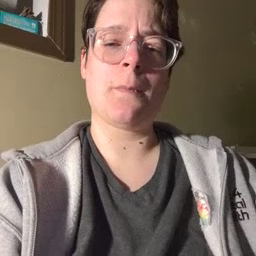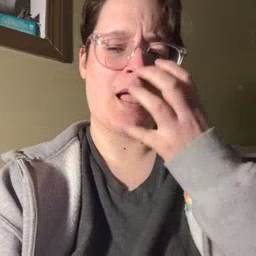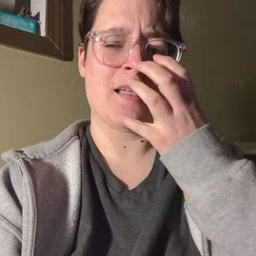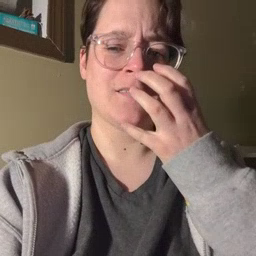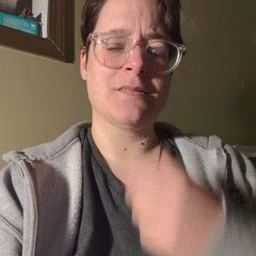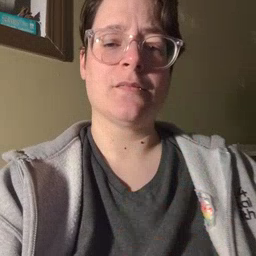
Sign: mad